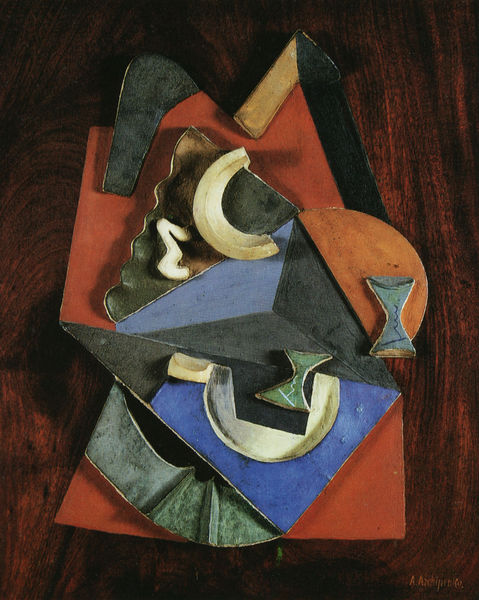
Titel: Zwei Gläser auf dem Tisch
Künstler: Alexandr Archipenko
Standort: Paris
Institution: Musée National d'Art Moderne
Schlagwörter: blau, weiß, dreieck, gelb, grün, kubismus, kubistisch, ocker, braun, hintergrund, holz, schwarz, rot, signatur, rund, keramik, stillleben, relief, welle, abstrakt, formen, schichten, collage, halbrund, maserung, struktur, russisch, sanduhr, archipenko